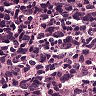
Metastatic tissue present: no